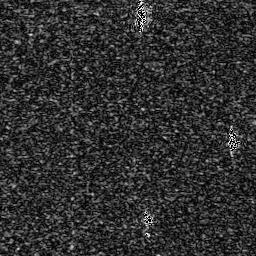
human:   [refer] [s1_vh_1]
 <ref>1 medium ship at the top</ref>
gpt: <box>[[51, 0, 58, 12, 0]]</box>